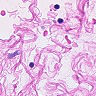
Metastatic tissue present: no